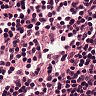
Metastatic tissue present: no